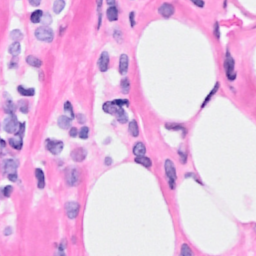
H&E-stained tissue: Breast